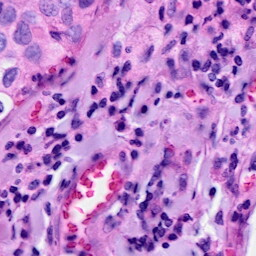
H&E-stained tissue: Breast